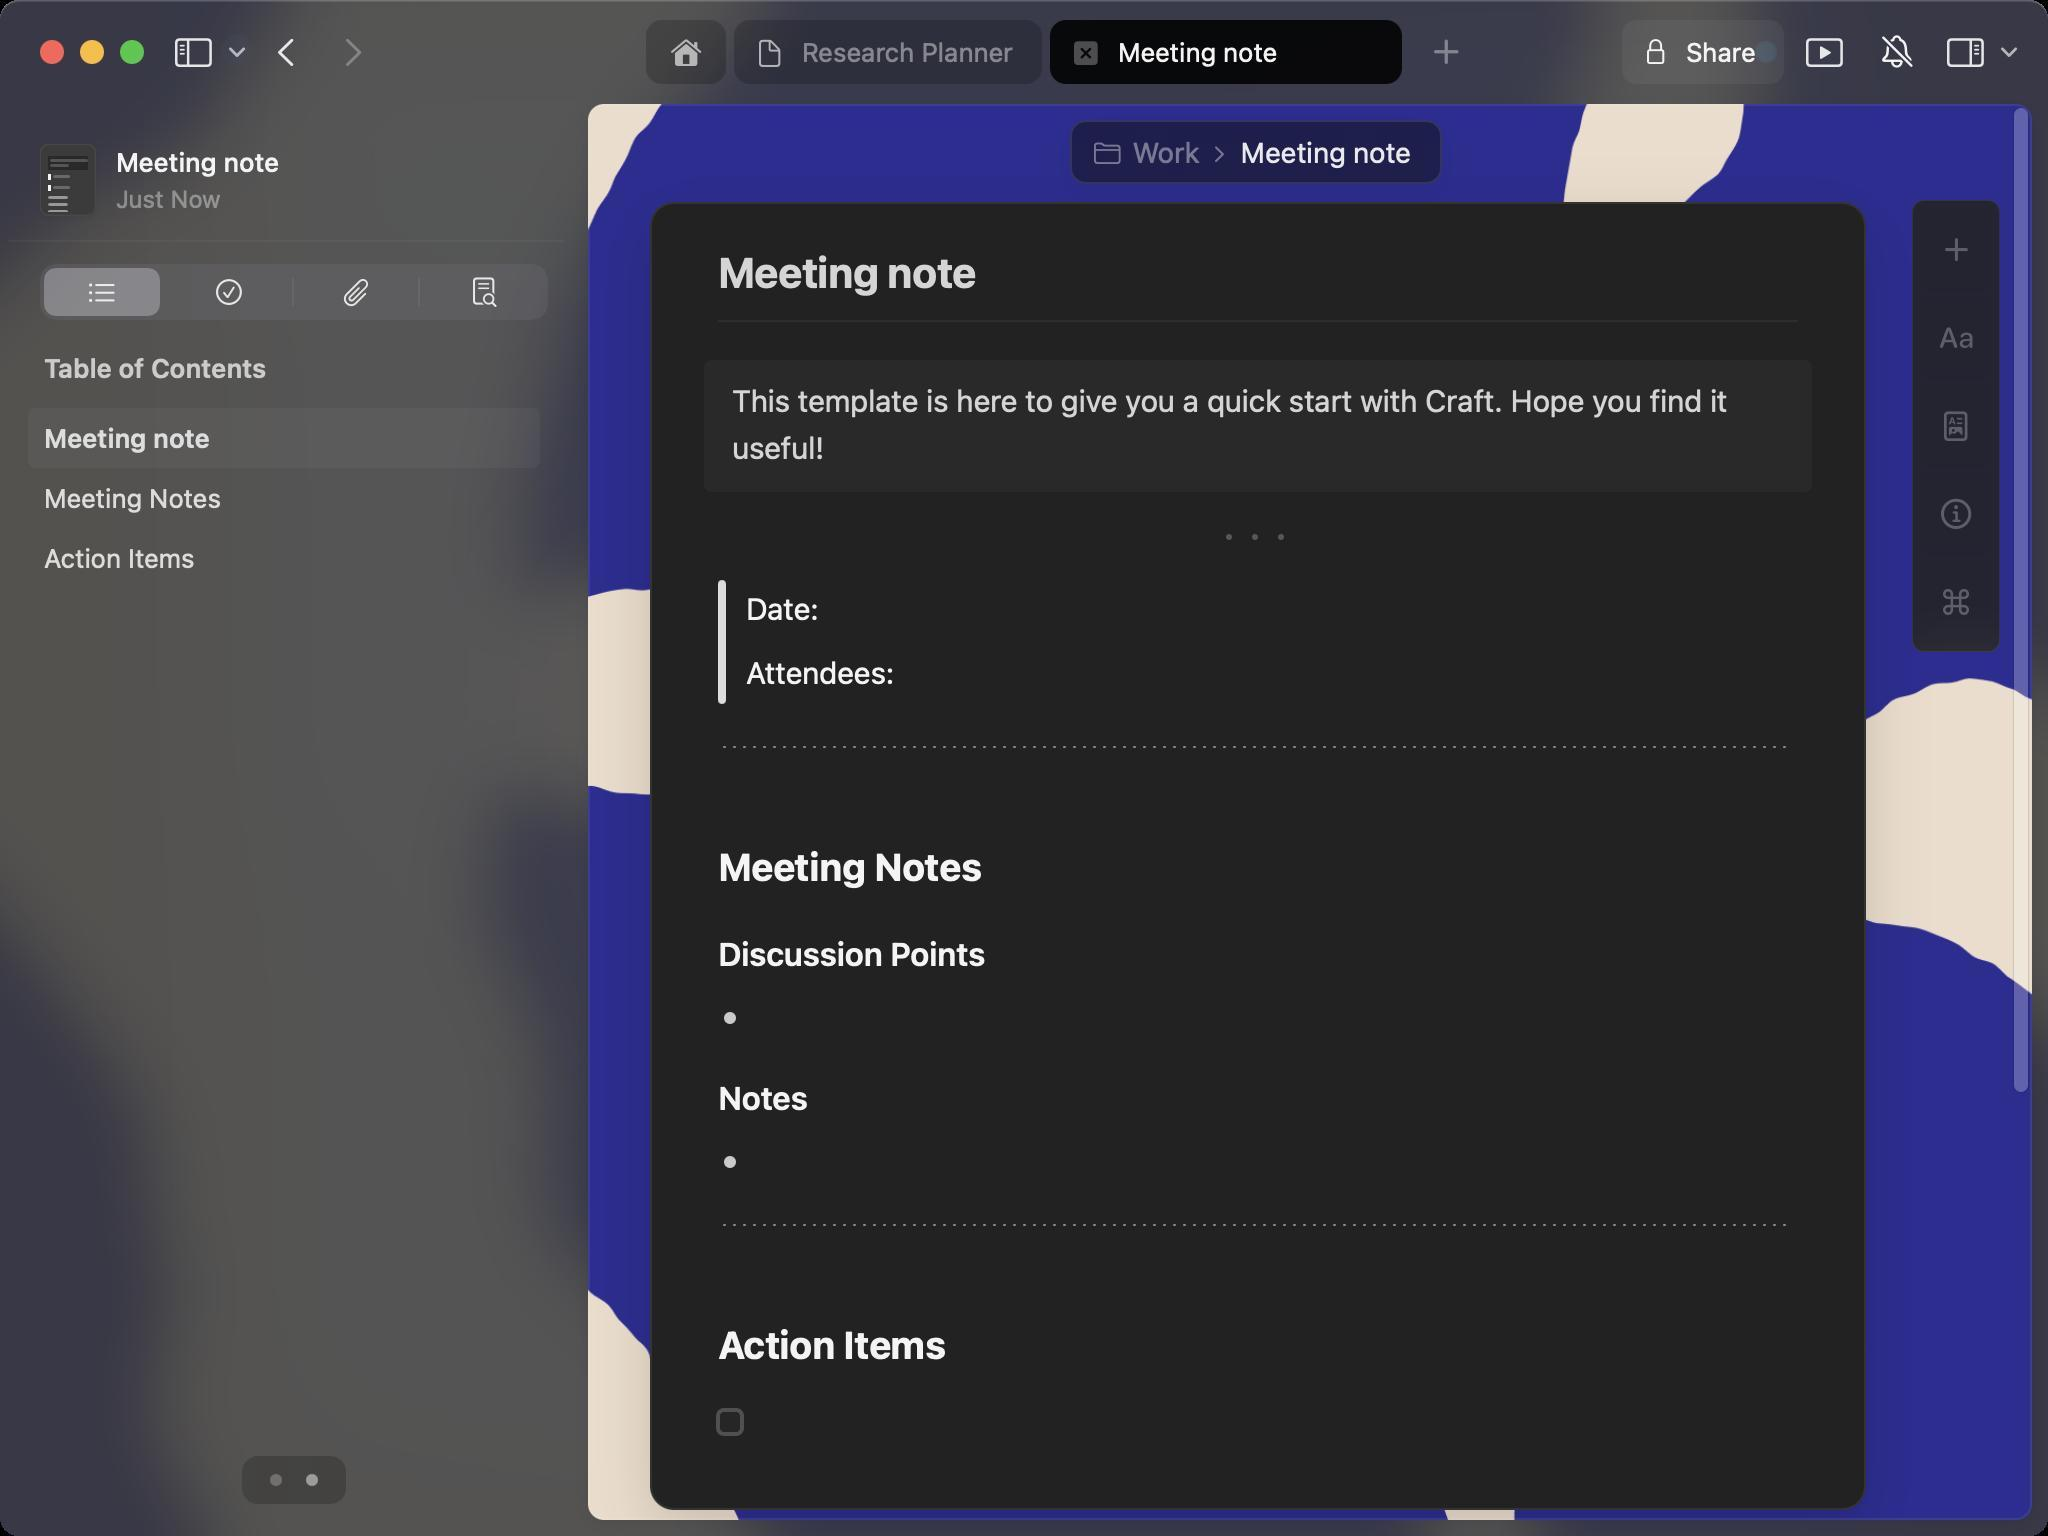
Accessibility tree:
{"name": "Meeting_note", "role": "AXWindow", "description": null, "role_description": "standard window", "value": null, "position": "352.00;95.00", "size": "1024;768", "children": [{"name": null, "role": "AXGroup", "description": null, "role_description": "group", "value": null, "position": "0.00;0.00", "size": "1024;768", "children": [{"name": null, "role": "AXGroup", "description": null, "role_description": "group", "value": null, "position": "0.00;0.00", "size": "1024;768", "children": [{"name": null, "role": "AXButton", "description": null, "role_description": "button", "value": null, "position": "111.00;10.00", "size": "15;32", "children": []}, {"name": null, "role": "AXStaticText", "description": "Research Planner", "role_description": "text", "value": null, "position": "401.00;10.00", "size": "122;32", "children": []}, {"name": null, "role": "AXStaticText", "description": "Meeting note", "role_description": "text", "value": null, "position": "559.00;10.00", "size": "112;32", "children": []}, {"name": null, "role": "AXStaticText", "description": "Share", "role_description": "text", "value": null, "position": "843.00;10.00", "size": "35;32", "children": []}, {"name": null, "role": "AXButton", "description": null, "role_description": "button", "value": null, "position": "997.00;10.00", "size": "15;32", "children": []}, {"name": null, "role": "AXGroup", "description": null, "role_description": "group", "value": null, "position": "294.00;52.00", "size": "722;708", "children": [{"name": null, "role": "AXStaticText", "description": "Work", "role_description": "text", "value": null, "position": "566.00;65.00", "size": "34;22", "children": []}, {"name": null, "role": "AXStaticText", "description": "Meeting note", "role_description": "text", "value": null, "position": "620.00;65.00", "size": "86;22", "children": []}]}, {"name": null, "role": "AXStaticText", "description": "Meeting note", "role_description": "text", "value": null, "position": "58.00;73.00", "size": "212;16", "children": []}, {"name": null, "role": "AXStaticText", "description": "Just Now", "role_description": "text", "value": null, "position": "58.00;92.00", "size": "212;15", "children": []}, {"name": null, "role": "AXTabGroup", "description": null, "role_description": "tab group", "value": null, "position": "20.00;132.00", "size": "254;28", "children": [{"name": null, "role": "AXRadioButton", "description": "List", "role_description": "tab", "value": 1, "position": "20.00;132.00", "size": "62;28", "children": []}, {"name": null, "role": "AXRadioButton", "description": "selected", "role_description": "tab", "value": 0, "position": "83.00;132.00", "size": "63;28", "children": []}, {"name": null, "role": "AXRadioButton", "description": "attachements", "role_description": "tab", "value": 0, "position": "147.00;132.00", "size": "62;28", "children": []}, {"name": null, "role": "AXRadioButton", "description": "search document", "role_description": "tab", "value": 0, "position": "210.00;132.00", "size": "64;28", "children": []}]}, {"name": null, "role": "AXStaticText", "description": "Table of Contents", "role_description": "text", "value": null, "position": "22.00;176.00", "size": "256;16", "children": []}, {"name": null, "role": "AXStaticText", "description": "Meeting note", "role_description": "text", "value": null, "position": "22.00;204.00", "size": "232;30", "children": []}, {"name": null, "role": "AXStaticText", "description": "Meeting Notes", "role_description": "text", "value": null, "position": "22.00;234.00", "size": "232;30", "children": []}, {"name": null, "role": "AXStaticText", "description": "Action Items", "role_description": "text", "value": null, "position": "22.00;264.00", "size": "232;30", "children": []}]}]}, {"name": null, "role": "AXToolbar", "description": null, "role_description": "toolbar", "value": null, "position": "0.00;0.00", "size": "1024;52", "children": []}, {"name": null, "role": "AXButton", "description": null, "role_description": "close button", "value": null, "position": "19.00;18.00", "size": "14;16", "children": []}, {"name": null, "role": "AXButton", "description": null, "role_description": "full screen button", "value": null, "position": "59.00;18.00", "size": "14;16", "children": [{"name": null, "role": "AXGroup", "description": null, "role_description": "group", "value": null, "position": "59.00;18.00", "size": "14;16", "children": [{"name": null, "role": "AXGroup", "description": null, "role_description": "group", "value": null, "position": "59.00;18.00", "size": "14;16", "children": []}]}]}, {"name": null, "role": "AXButton", "description": null, "role_description": "minimize button", "value": null, "position": "39.00;18.00", "size": "14;16", "children": []}]}